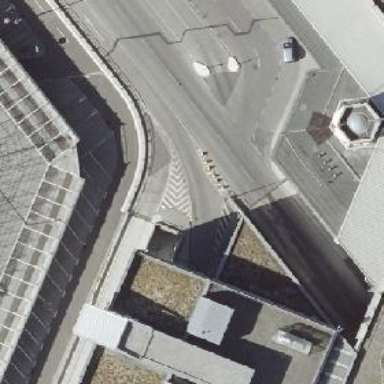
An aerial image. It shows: Tunnel under the road used for service purposes.